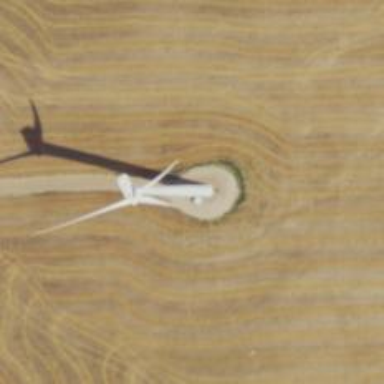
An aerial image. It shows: Wind generator using horizontal axis wind turbines.